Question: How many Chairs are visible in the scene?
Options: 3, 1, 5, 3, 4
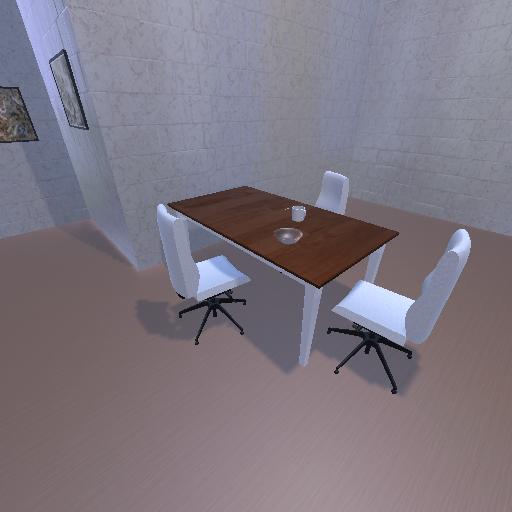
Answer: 3